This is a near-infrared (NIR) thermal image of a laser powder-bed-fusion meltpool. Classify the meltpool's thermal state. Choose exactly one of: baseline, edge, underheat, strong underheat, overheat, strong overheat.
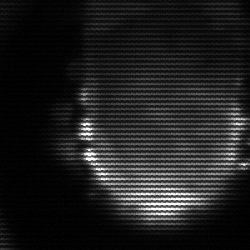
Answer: baseline